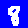
Digit: 8